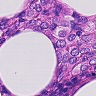
Metastatic tissue present: yes